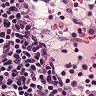
Metastatic tissue present: no